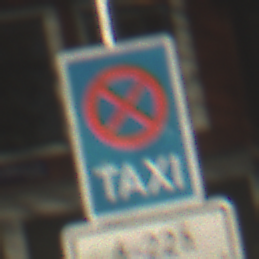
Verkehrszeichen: Taxenstand
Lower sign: ZeitangabenMitBeschraenkungAufWochentage4
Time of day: SunriseSunset
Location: Outdoor (Urban)
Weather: PartlyCloudy
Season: Autumn
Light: Natural